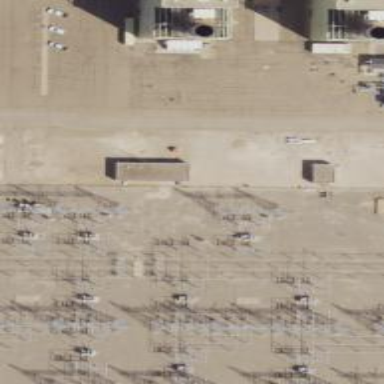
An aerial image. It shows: Switch for power supply.